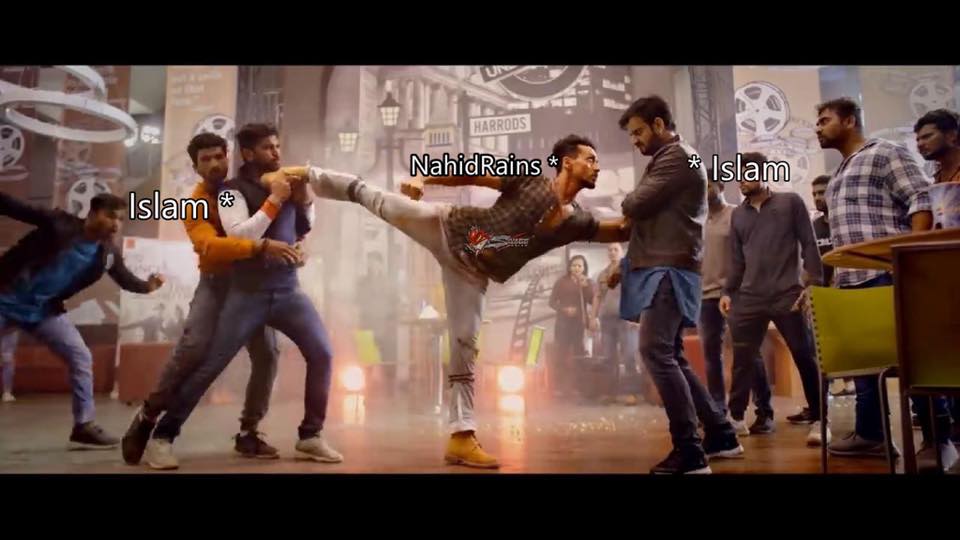
Caption: Islam*   NahidRains *   * Islam
Label: non-hate